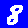
Digit: 8